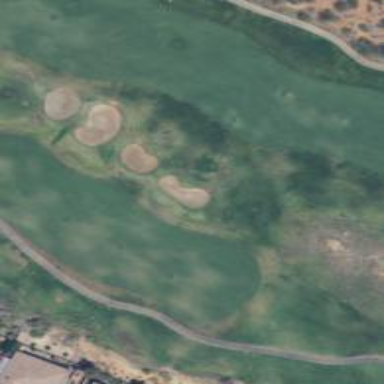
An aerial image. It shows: Golf fairway surrounded by grass.